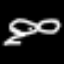
Label: frog